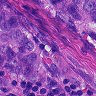
Metastatic tissue present: yes